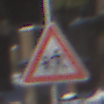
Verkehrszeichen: KinderRechts
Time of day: MorningAfternoon
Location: Outdoor (Special)
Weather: Clear
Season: Winter
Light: Natural